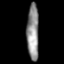
Tissue: lung
Cell type: Smooth muscle cells
Senescence score: 0.5873
Nuclear area (px): 670
Mean DAPI intensity: 141.021